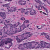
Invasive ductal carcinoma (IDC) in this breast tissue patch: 1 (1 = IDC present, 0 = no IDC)